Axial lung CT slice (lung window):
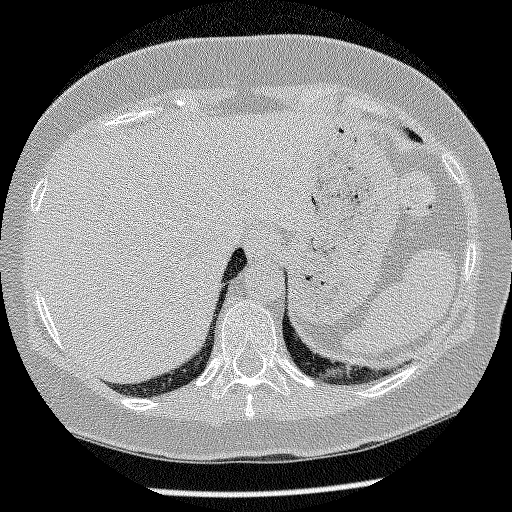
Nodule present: no